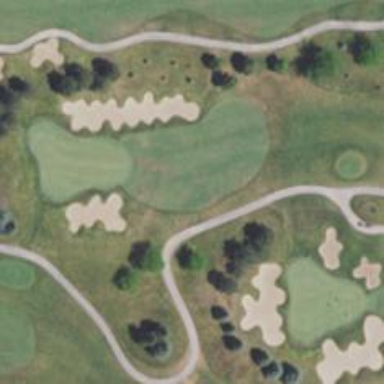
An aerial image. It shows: View of golf hole.